Question: I am trying to test out a concept for a loading animation, but I have no idea where to start. Basically, I have a text box that is filled in automatically with some JavaScript on the page, but it can take a few seconds to load. I am looking for a way to put something resembling the IE11 indefinite-time progress bar inside it. It would be like a bar about 1/2 of the width of the box and only a few pixels in height that animates across the box. Something like this:

How can I do this in a way that will work in all major browsers (including mobile)?
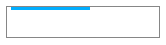
Answer: This is my solution, hope that it helps you in the right direction (and I hope you don't mind using some jQuery):
'''
<div id="container">
<div id="loading_bar"></div>
<input type="text" value="" id="input">
</div>
'''
'''
#input {
width:296px;
padding:2px;
position:absolute;
top:0;
left: 0;
border:1px solid #ddd;
margin:0;
z-index:1;
}
#container {
position:relative;
background:#ddd;
}
#loading_bar {
width:0;
padding:0;
margin:0;
background:#00f;
height:4px;
position:absolute;
top:2px;
left:0;
z-index:2;
}
'''
'''
function to_zero(){
$("#loading_bar").css({'width':'0'});
}
function to_max(){
$("#loading_bar").animate({'width':'300px'}, 2000);
}
setInterval( function(){to_zero();to_max(); }, 2200);
'''
<URL>